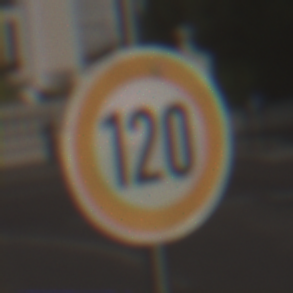
Verkehrszeichen: Geschwindigkeit120
Umgebung: Outdoor, Urban
Tageszeit: MorningAfternoon
Wetter: PartlyCloudy
Licht: Natural
Jahreszeit: NotSpecified
Kontrast: HighContrast